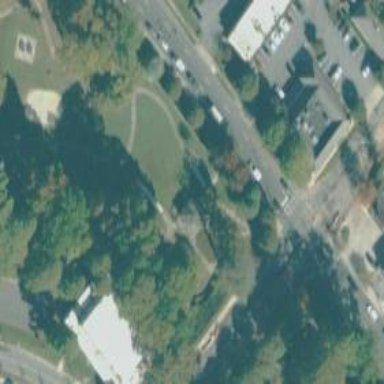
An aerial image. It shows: Memorial site with historic significance.